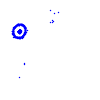
Particle: electron